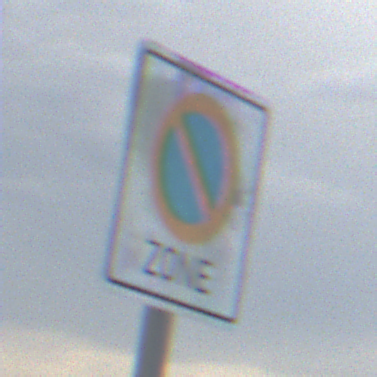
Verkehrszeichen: BeginnEingeschraenktesHalteverbotZone
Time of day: MorningAfternoon
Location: Outdoor (RoadRail)
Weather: PartlyCloudy
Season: NotSpecified
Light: Natural